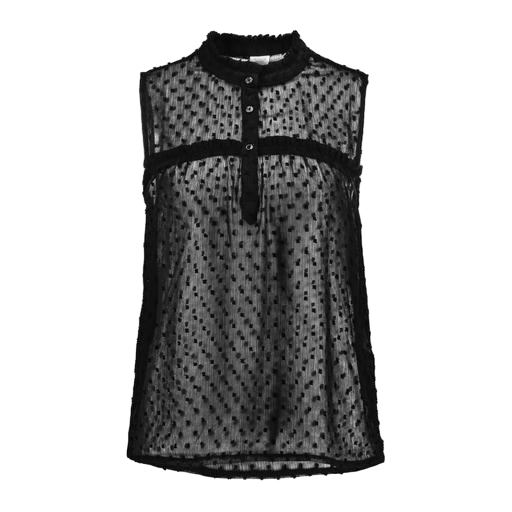
black polka-dot lace shirt, black polka-dot fil coupé blouse, black sleeveless polka dot blouse, white background